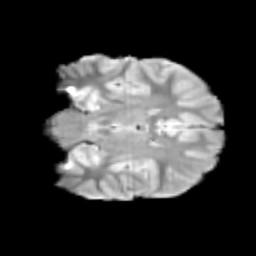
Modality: T2w
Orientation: coronal
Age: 10
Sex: female
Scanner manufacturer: siemens
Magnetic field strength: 3 T
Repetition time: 3.8 s
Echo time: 0.07 s